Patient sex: M
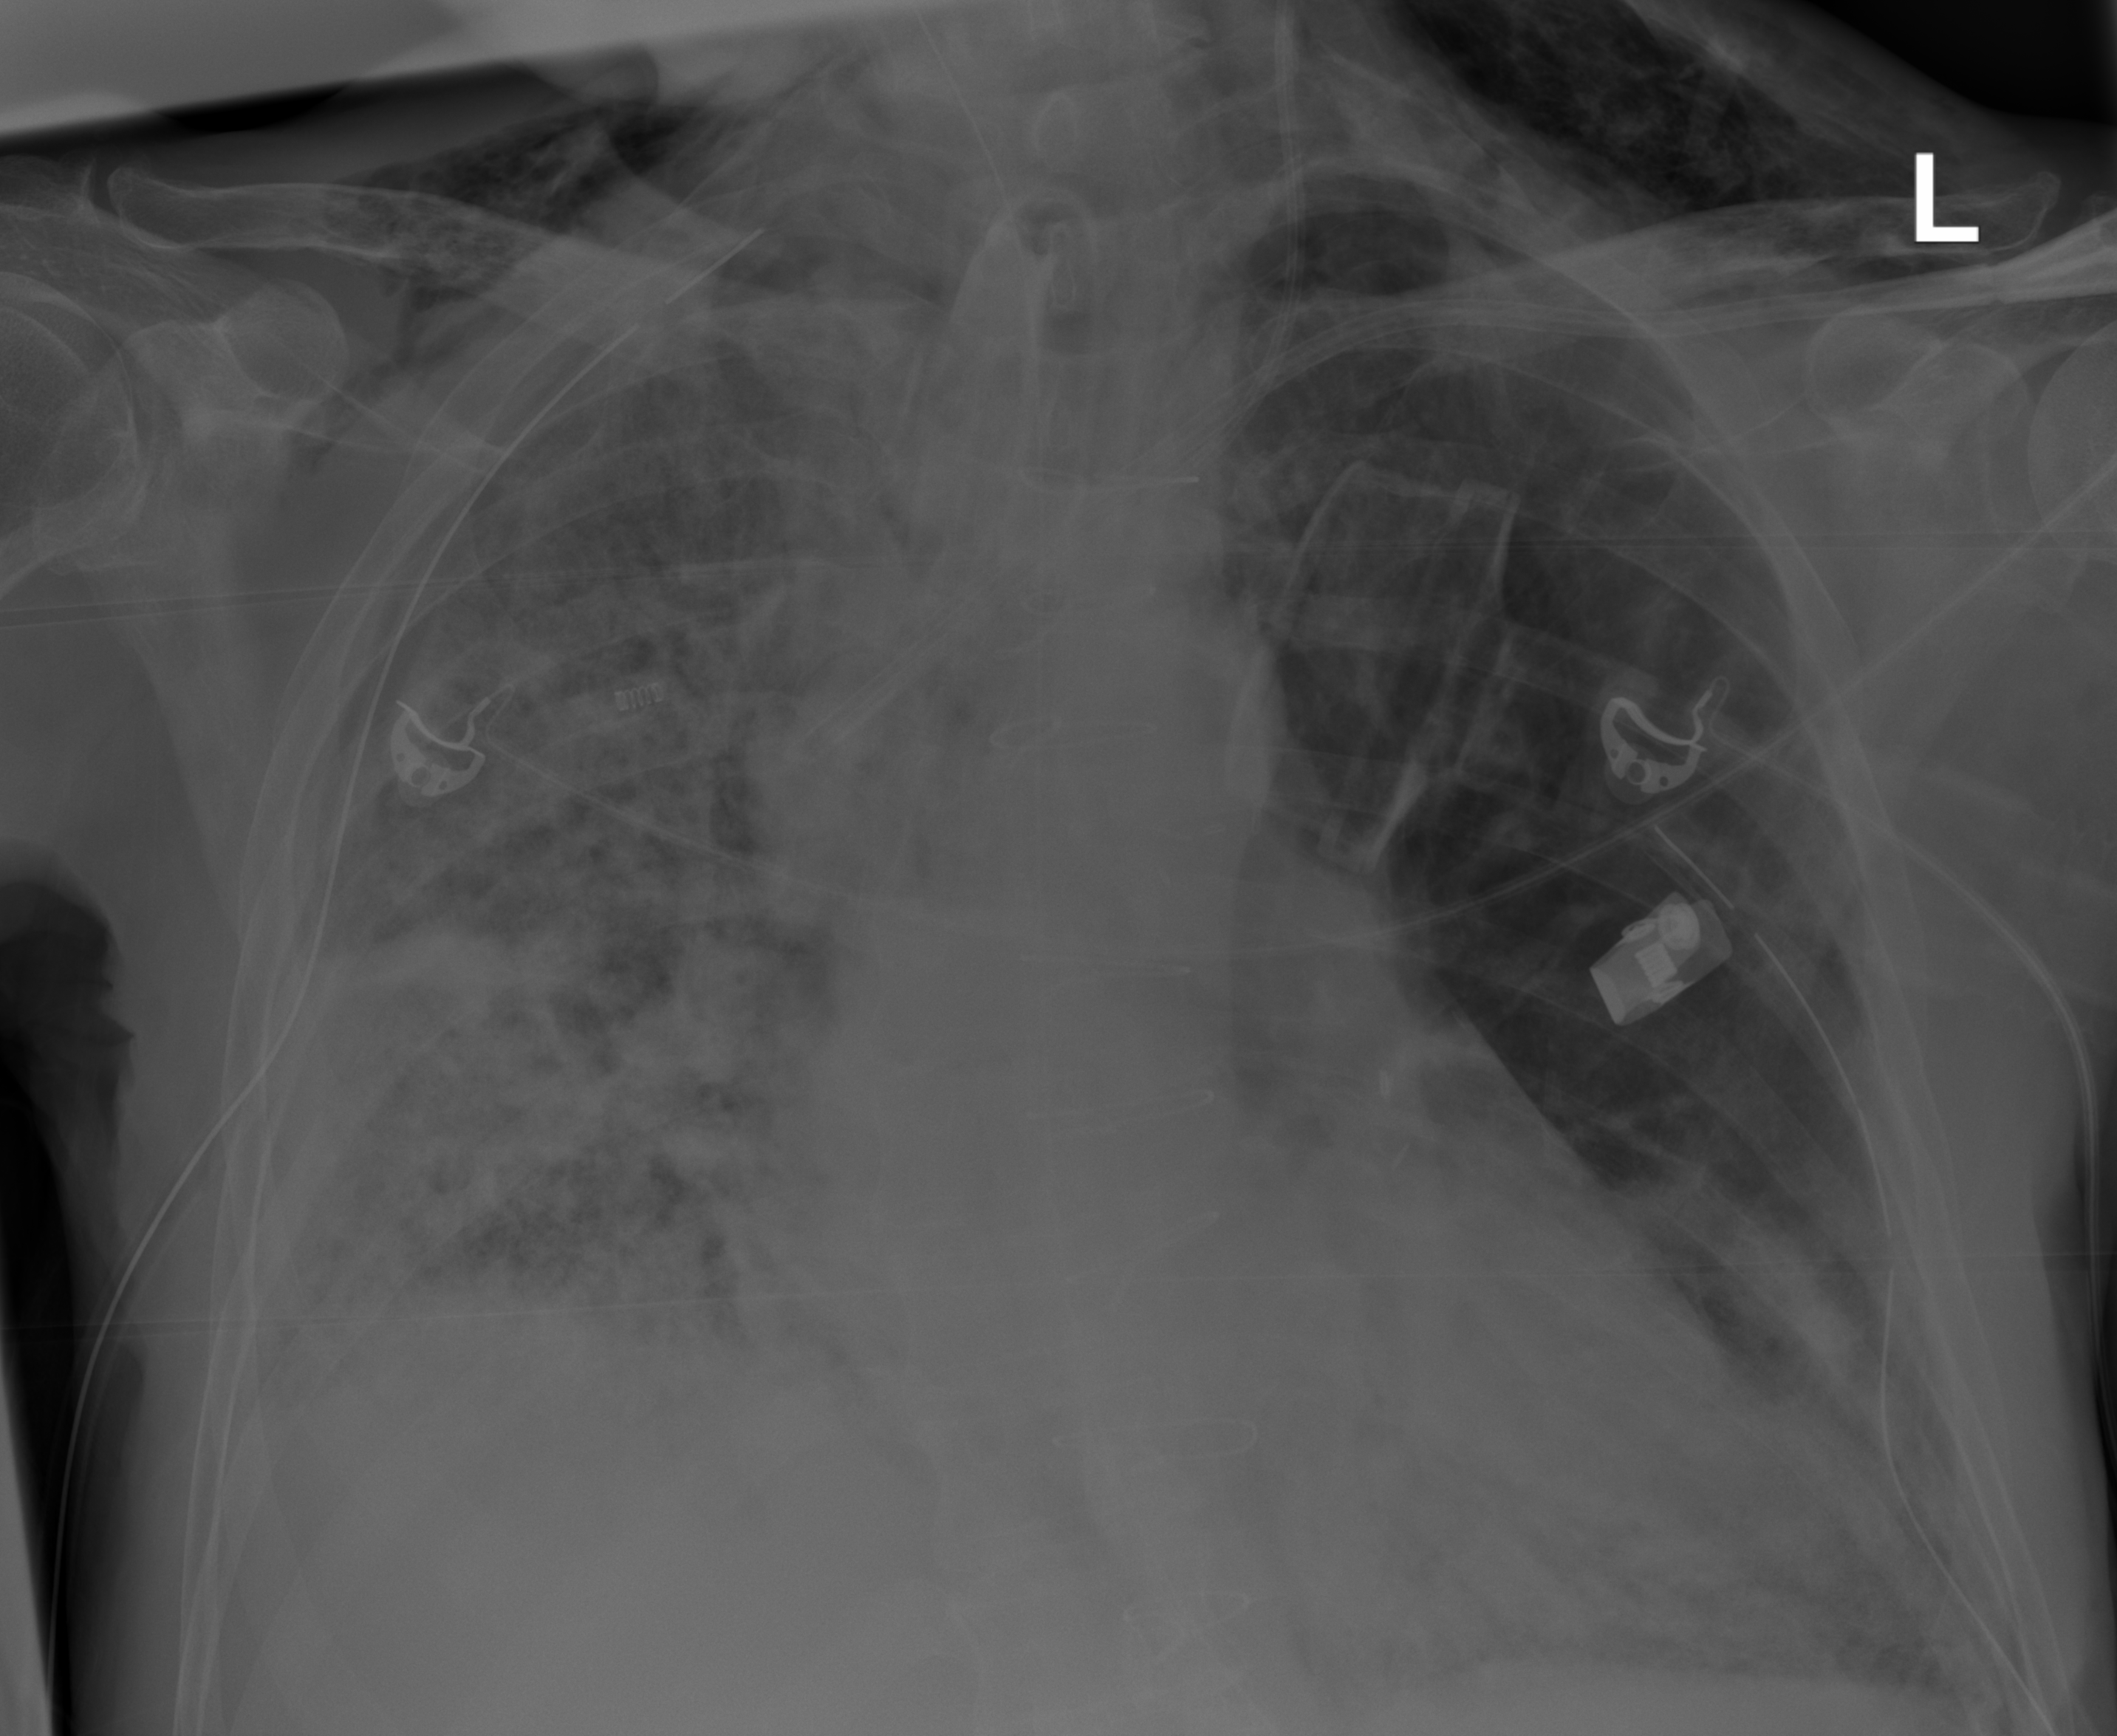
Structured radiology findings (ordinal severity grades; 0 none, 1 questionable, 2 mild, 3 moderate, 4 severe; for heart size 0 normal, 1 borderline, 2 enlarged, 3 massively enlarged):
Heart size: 1
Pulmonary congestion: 0
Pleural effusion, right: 2
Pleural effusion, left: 2
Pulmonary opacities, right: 3
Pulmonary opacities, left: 2
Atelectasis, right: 3
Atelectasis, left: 2